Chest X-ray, PA view. Patient: 28 years old, sex M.
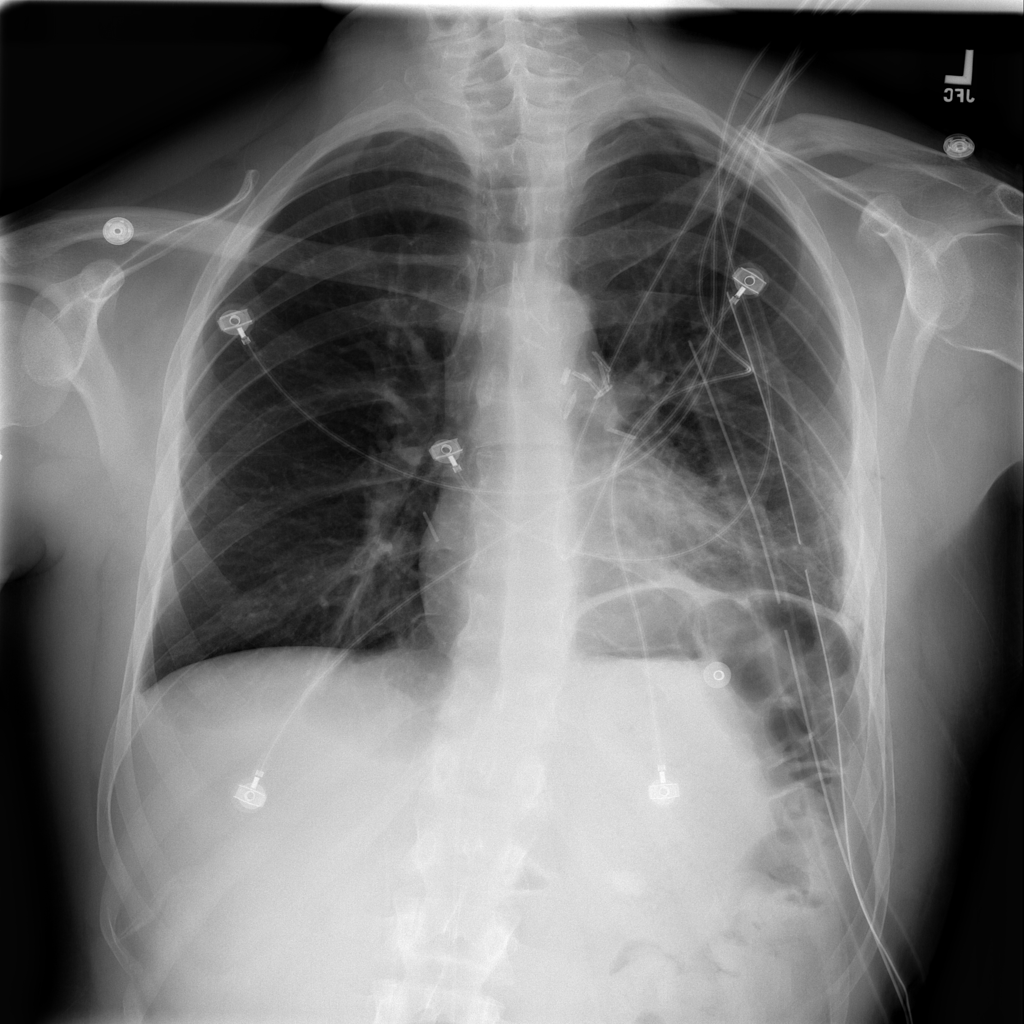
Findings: Atelectasis, Infiltration